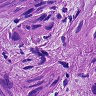
Metastatic tissue present: yes